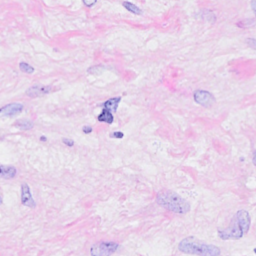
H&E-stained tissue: Breast